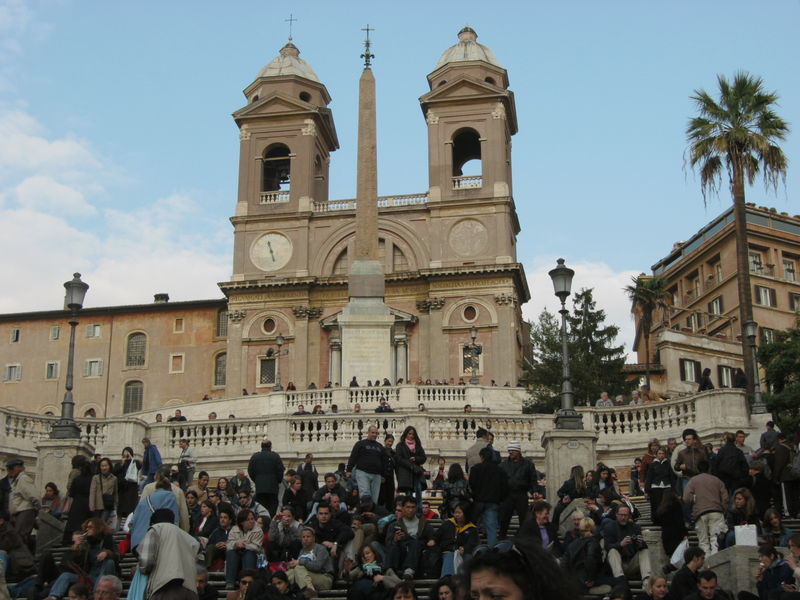
Titel: Rom, Spanische Treppe
Künstler: Francesco de Sanctis
Standort: Rom, Spanische Treppe (EU - I - Latium)
Schlagwörter: baum, blau, himmel, wolken, bäume, menschen, sitzen, fenster, lampe, lampen, laterne, laternen, marmor, säule, weiss, sockel, stehen, kirche, fassade, italien, kuppel, treppe, detail, uhr, geländer, palme, stufen, podest, foto, kirchtürme, kreuz, türme, balustrade, rom, mensche, obelisk, ballustrade, obelsik, roma, baluster, touristen, pilger, spanische, itlaien, spanische treppe, full of people, poor and lost